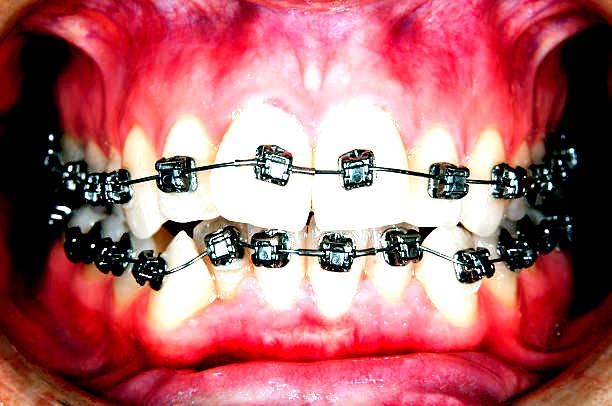
Condition: Gingivitis